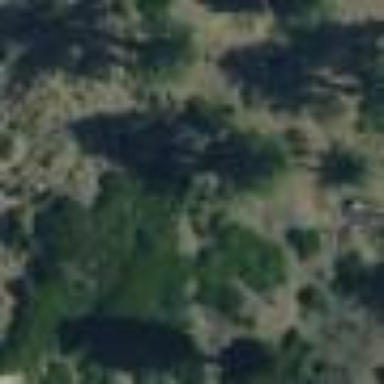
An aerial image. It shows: Woodland with evergreen needle-leaved trees.